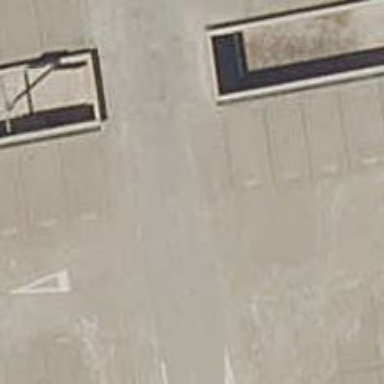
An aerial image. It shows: Asphalt parking aisle road.